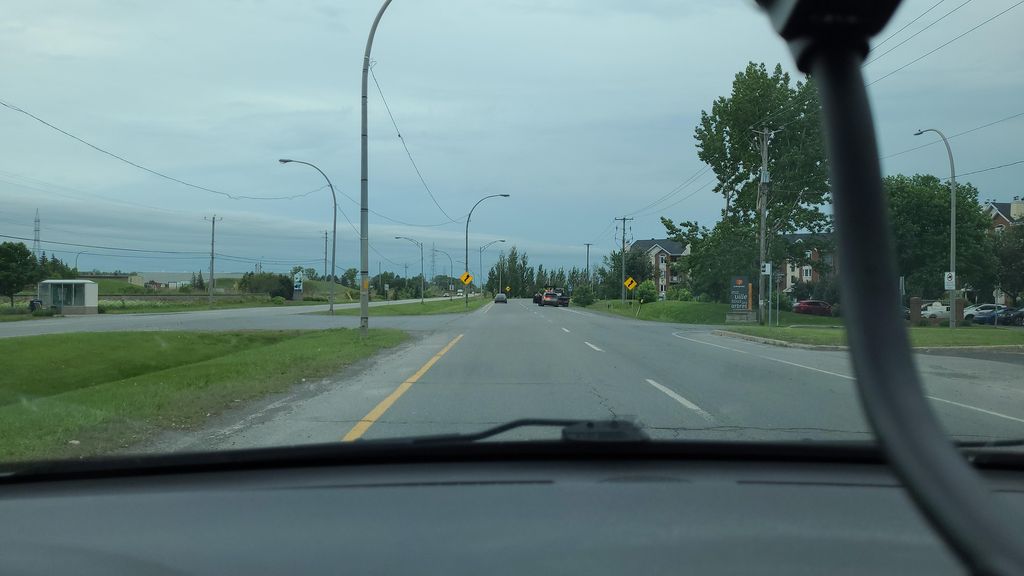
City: montreal